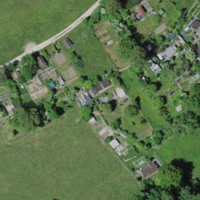
EUNIS habitat code: 53
Species observed at this site:
Corvus corone
Cyanistes caeruleus
Parus major
Troglodytes troglodytes
Vanessa atalanta
Dendrocopos major
Helophilus trivittatus
Turdus merula